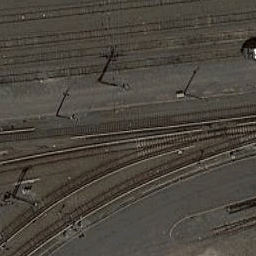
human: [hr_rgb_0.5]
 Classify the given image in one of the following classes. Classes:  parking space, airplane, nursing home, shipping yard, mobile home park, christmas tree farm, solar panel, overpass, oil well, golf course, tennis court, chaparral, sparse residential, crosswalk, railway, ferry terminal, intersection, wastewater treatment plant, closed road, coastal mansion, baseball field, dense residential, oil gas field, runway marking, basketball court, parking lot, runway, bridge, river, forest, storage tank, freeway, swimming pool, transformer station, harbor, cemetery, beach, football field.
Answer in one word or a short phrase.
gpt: railway